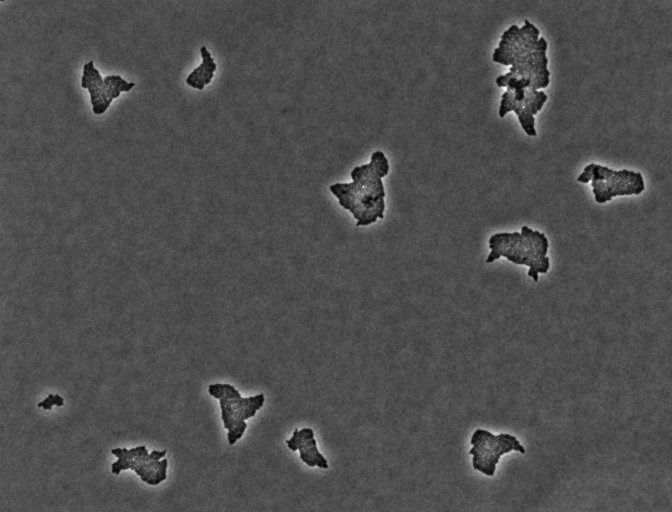
Phase contrast microscopy, 20x objective, 3 h incubation